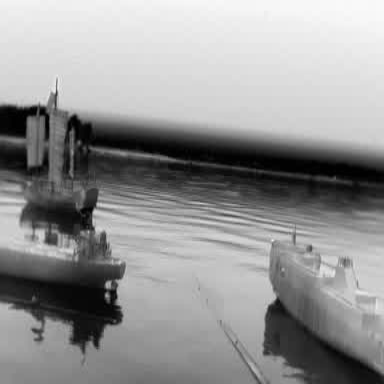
There is a sailboat in the infrared image.